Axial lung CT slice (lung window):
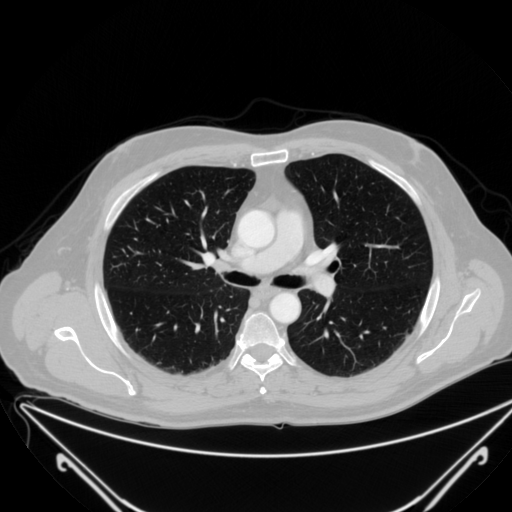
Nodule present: no